Field crop: maize
Growth stage: 2
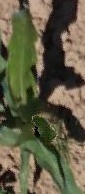
Species: maize